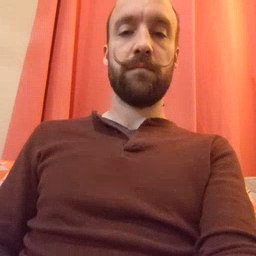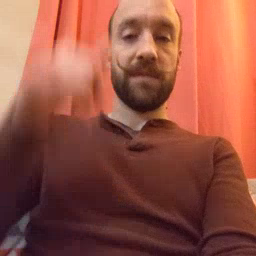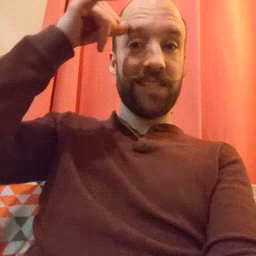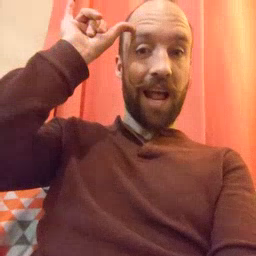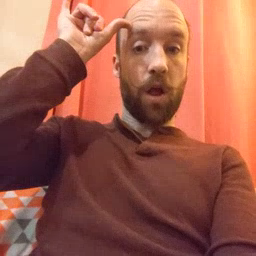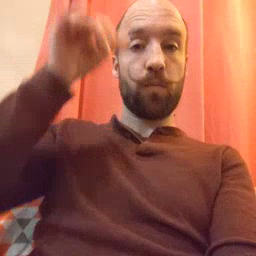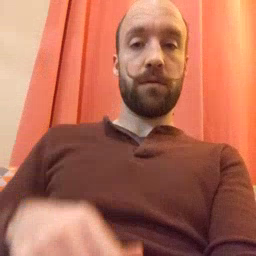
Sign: cow